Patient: sex M, age 56
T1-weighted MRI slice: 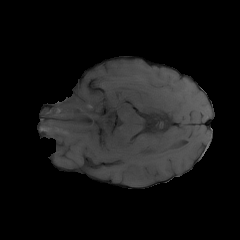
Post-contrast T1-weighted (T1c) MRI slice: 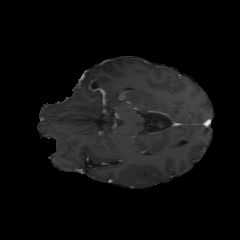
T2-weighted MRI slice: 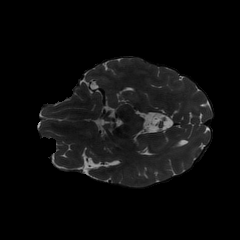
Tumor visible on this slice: no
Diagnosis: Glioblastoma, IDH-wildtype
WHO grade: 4